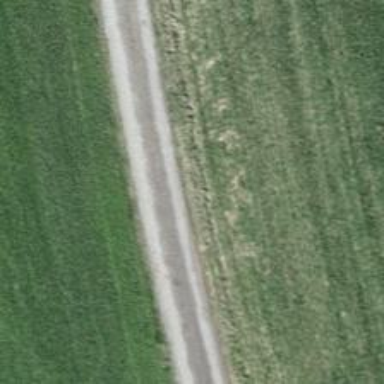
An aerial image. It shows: Track with grade2 pebblestone surface.